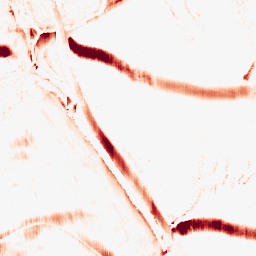
Category: morphological
Decomposition family: morphological_rect
Decomposition parameters: operation: opening
width: 5
height: 20
Upsampling method: regularized
Upsampling parameters: scale: 4
lambda_reg: 0.001
Upsampling scale: 4